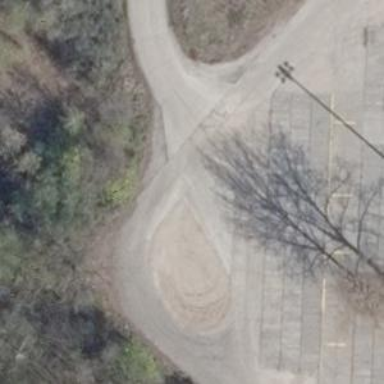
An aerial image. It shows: Road serving as parking aisle.